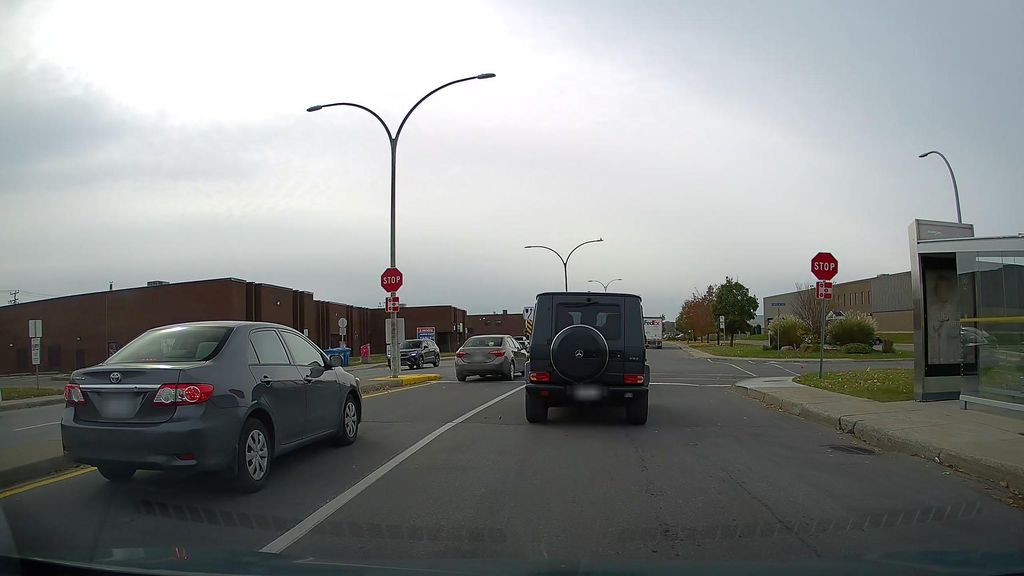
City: montreal